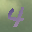
Label: 4